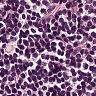
Metastatic tissue present: no